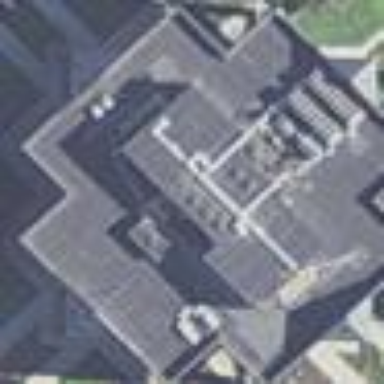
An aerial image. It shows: Office building.